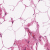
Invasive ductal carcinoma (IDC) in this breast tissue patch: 0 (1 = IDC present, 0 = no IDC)